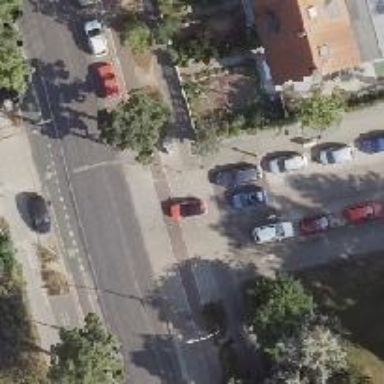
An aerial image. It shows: Unmarked road crossing.